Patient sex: M
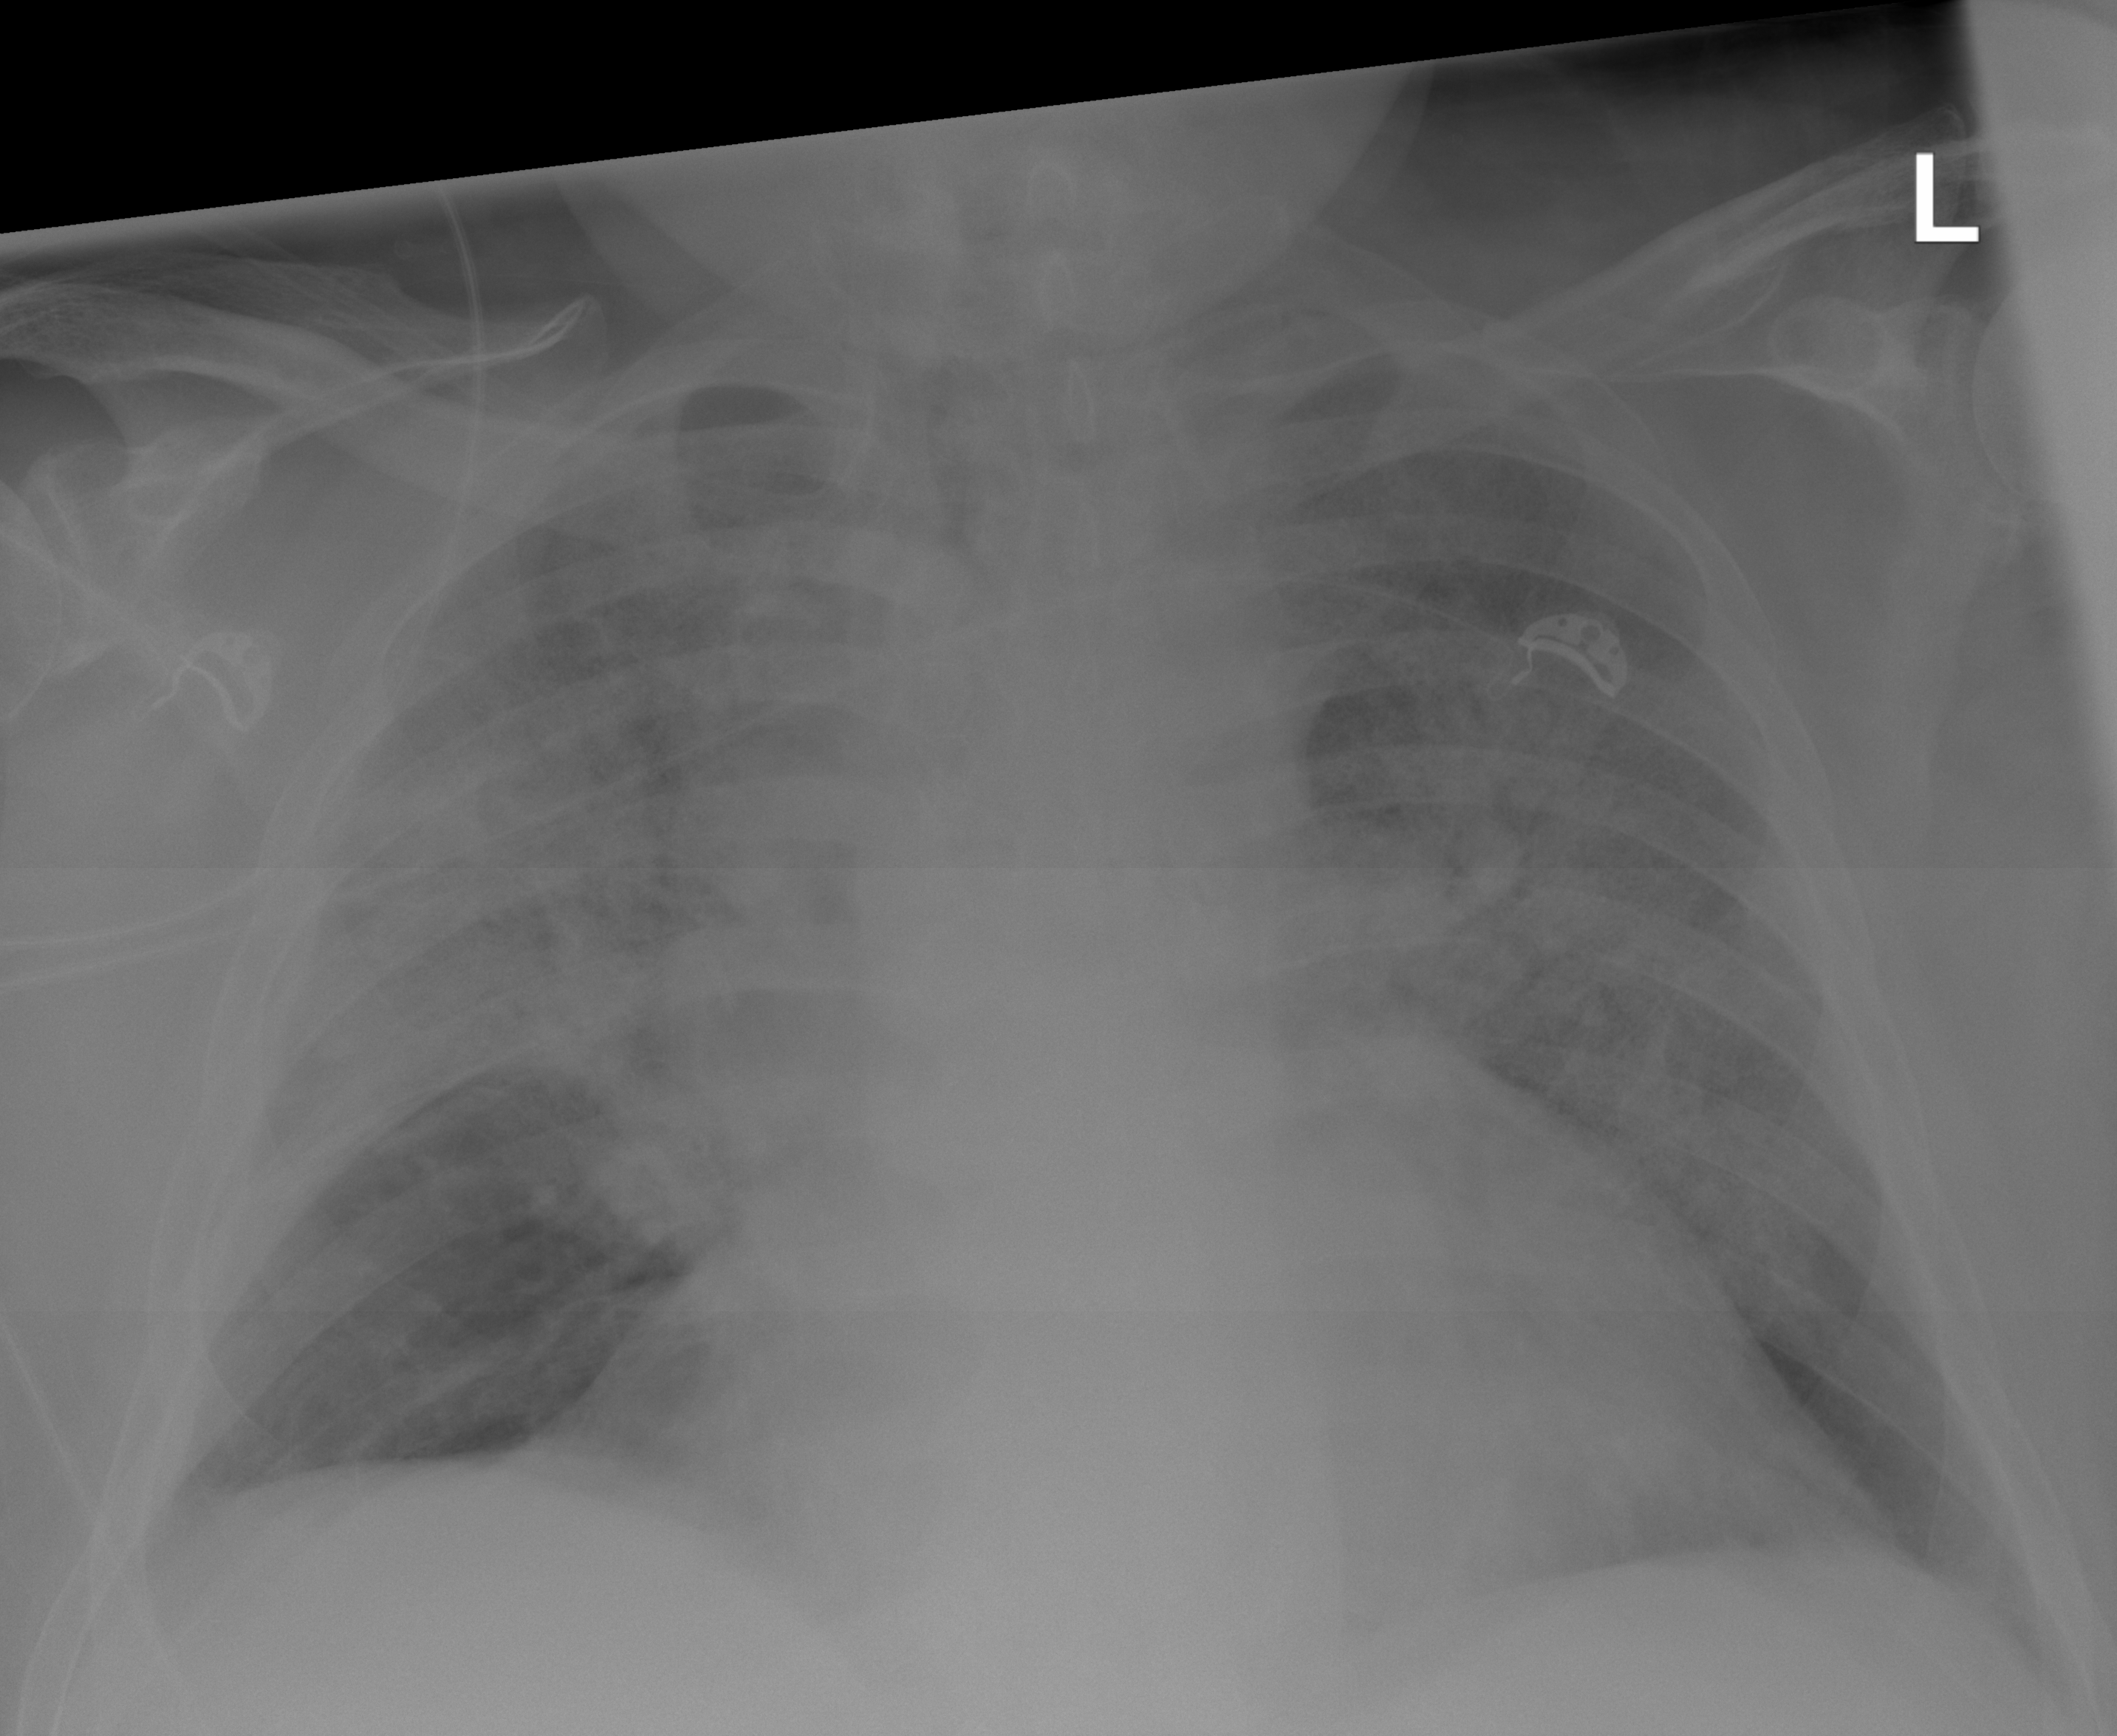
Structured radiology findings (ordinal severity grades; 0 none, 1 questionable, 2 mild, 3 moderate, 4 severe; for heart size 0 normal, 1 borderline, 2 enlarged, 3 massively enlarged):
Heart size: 0
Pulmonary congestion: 0
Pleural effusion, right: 2
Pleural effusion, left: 1
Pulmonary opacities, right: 3
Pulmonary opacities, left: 3
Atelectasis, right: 3
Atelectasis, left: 3